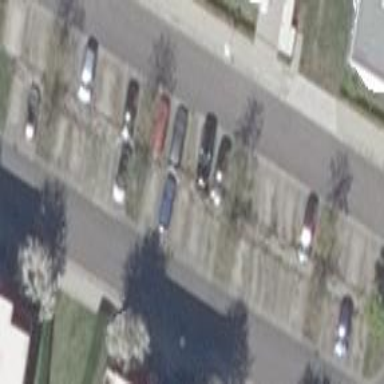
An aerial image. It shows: Street side parking area.